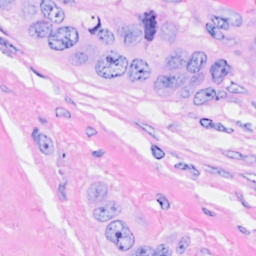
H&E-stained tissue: Breast